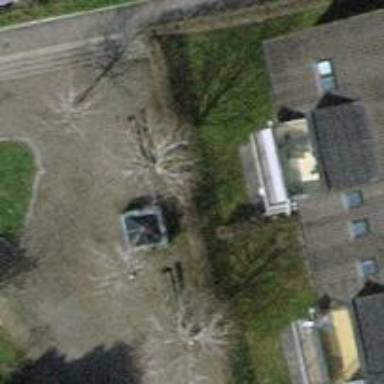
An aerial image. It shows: Brown bench.